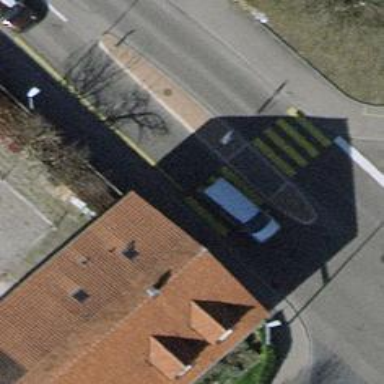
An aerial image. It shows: Uncontrolled zebra crossing with central island.